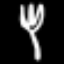
Label: fork